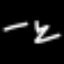
Label: line